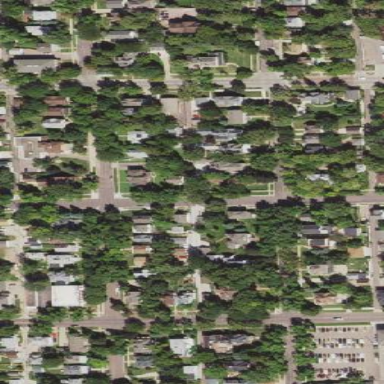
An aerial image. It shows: Neighborhood.